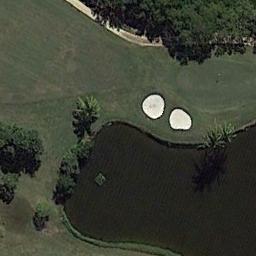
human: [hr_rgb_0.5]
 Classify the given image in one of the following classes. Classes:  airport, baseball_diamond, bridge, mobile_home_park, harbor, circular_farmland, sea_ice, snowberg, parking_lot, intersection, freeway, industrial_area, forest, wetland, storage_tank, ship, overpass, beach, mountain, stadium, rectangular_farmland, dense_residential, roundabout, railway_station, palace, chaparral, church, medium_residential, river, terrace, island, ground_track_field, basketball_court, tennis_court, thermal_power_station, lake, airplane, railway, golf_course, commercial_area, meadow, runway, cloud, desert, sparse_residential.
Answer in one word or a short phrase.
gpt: golf_course